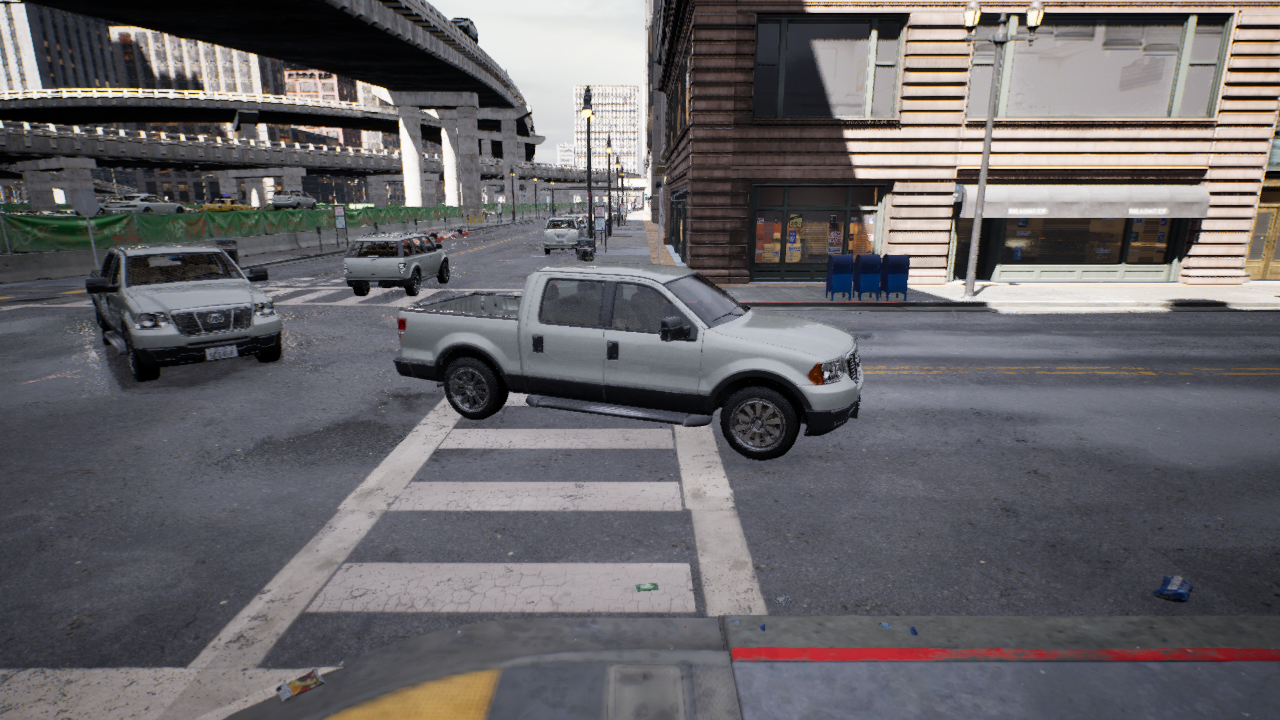
Venue: intersection
Lighting: clear day
Vehicle rig: pickup